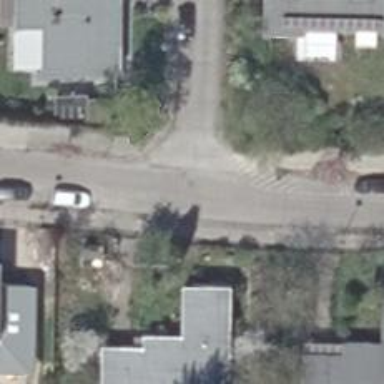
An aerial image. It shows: Crossing on footway.